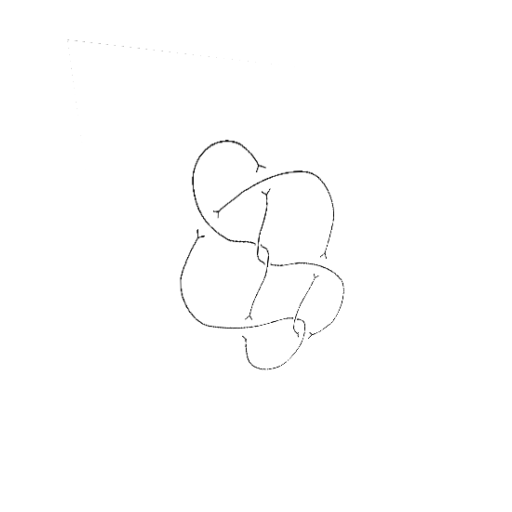
Crossing number: 8